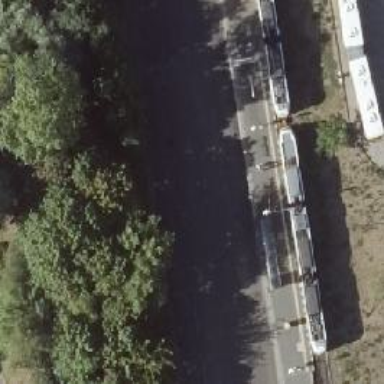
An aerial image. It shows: Public transport stop position.